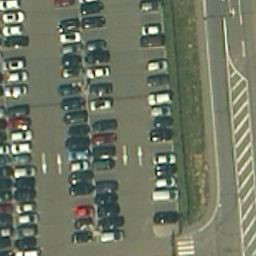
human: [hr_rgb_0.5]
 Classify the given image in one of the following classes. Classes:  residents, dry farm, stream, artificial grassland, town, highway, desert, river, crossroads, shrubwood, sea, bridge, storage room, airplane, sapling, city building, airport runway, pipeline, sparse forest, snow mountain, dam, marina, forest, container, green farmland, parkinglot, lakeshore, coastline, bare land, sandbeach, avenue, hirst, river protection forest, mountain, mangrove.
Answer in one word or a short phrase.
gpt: parkinglot